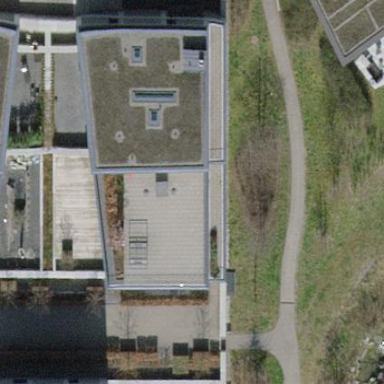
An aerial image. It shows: Building with flat grey roof. The building is light grey in color.